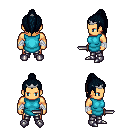
a pixel art fantasy rpg character, male body template, human, tanned skin, teal tunic, metal pants, raven long topknot hairstyle, silver tiara, white cloth bandages, metal boots, dagger, four views (front, back, left, right), 2x2 character sprite sheet, small pixel art, hard edges, no anti-aliasing